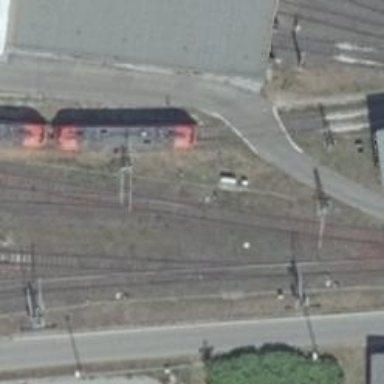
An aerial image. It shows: Railway switch.